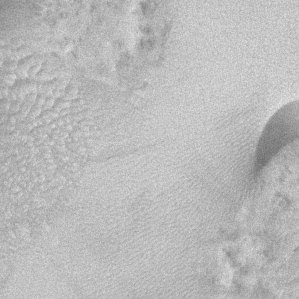
Label: frost